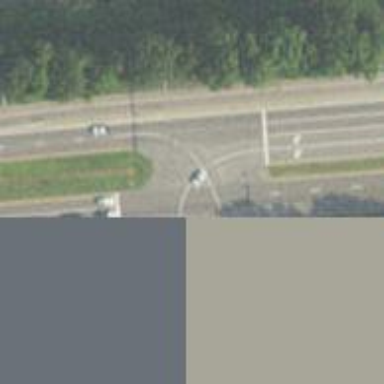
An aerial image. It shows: Expressway with asphalt surface and classified as primary highway.